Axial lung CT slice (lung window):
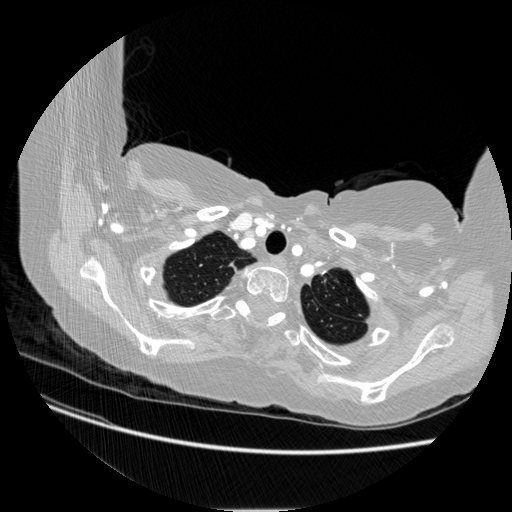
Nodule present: no